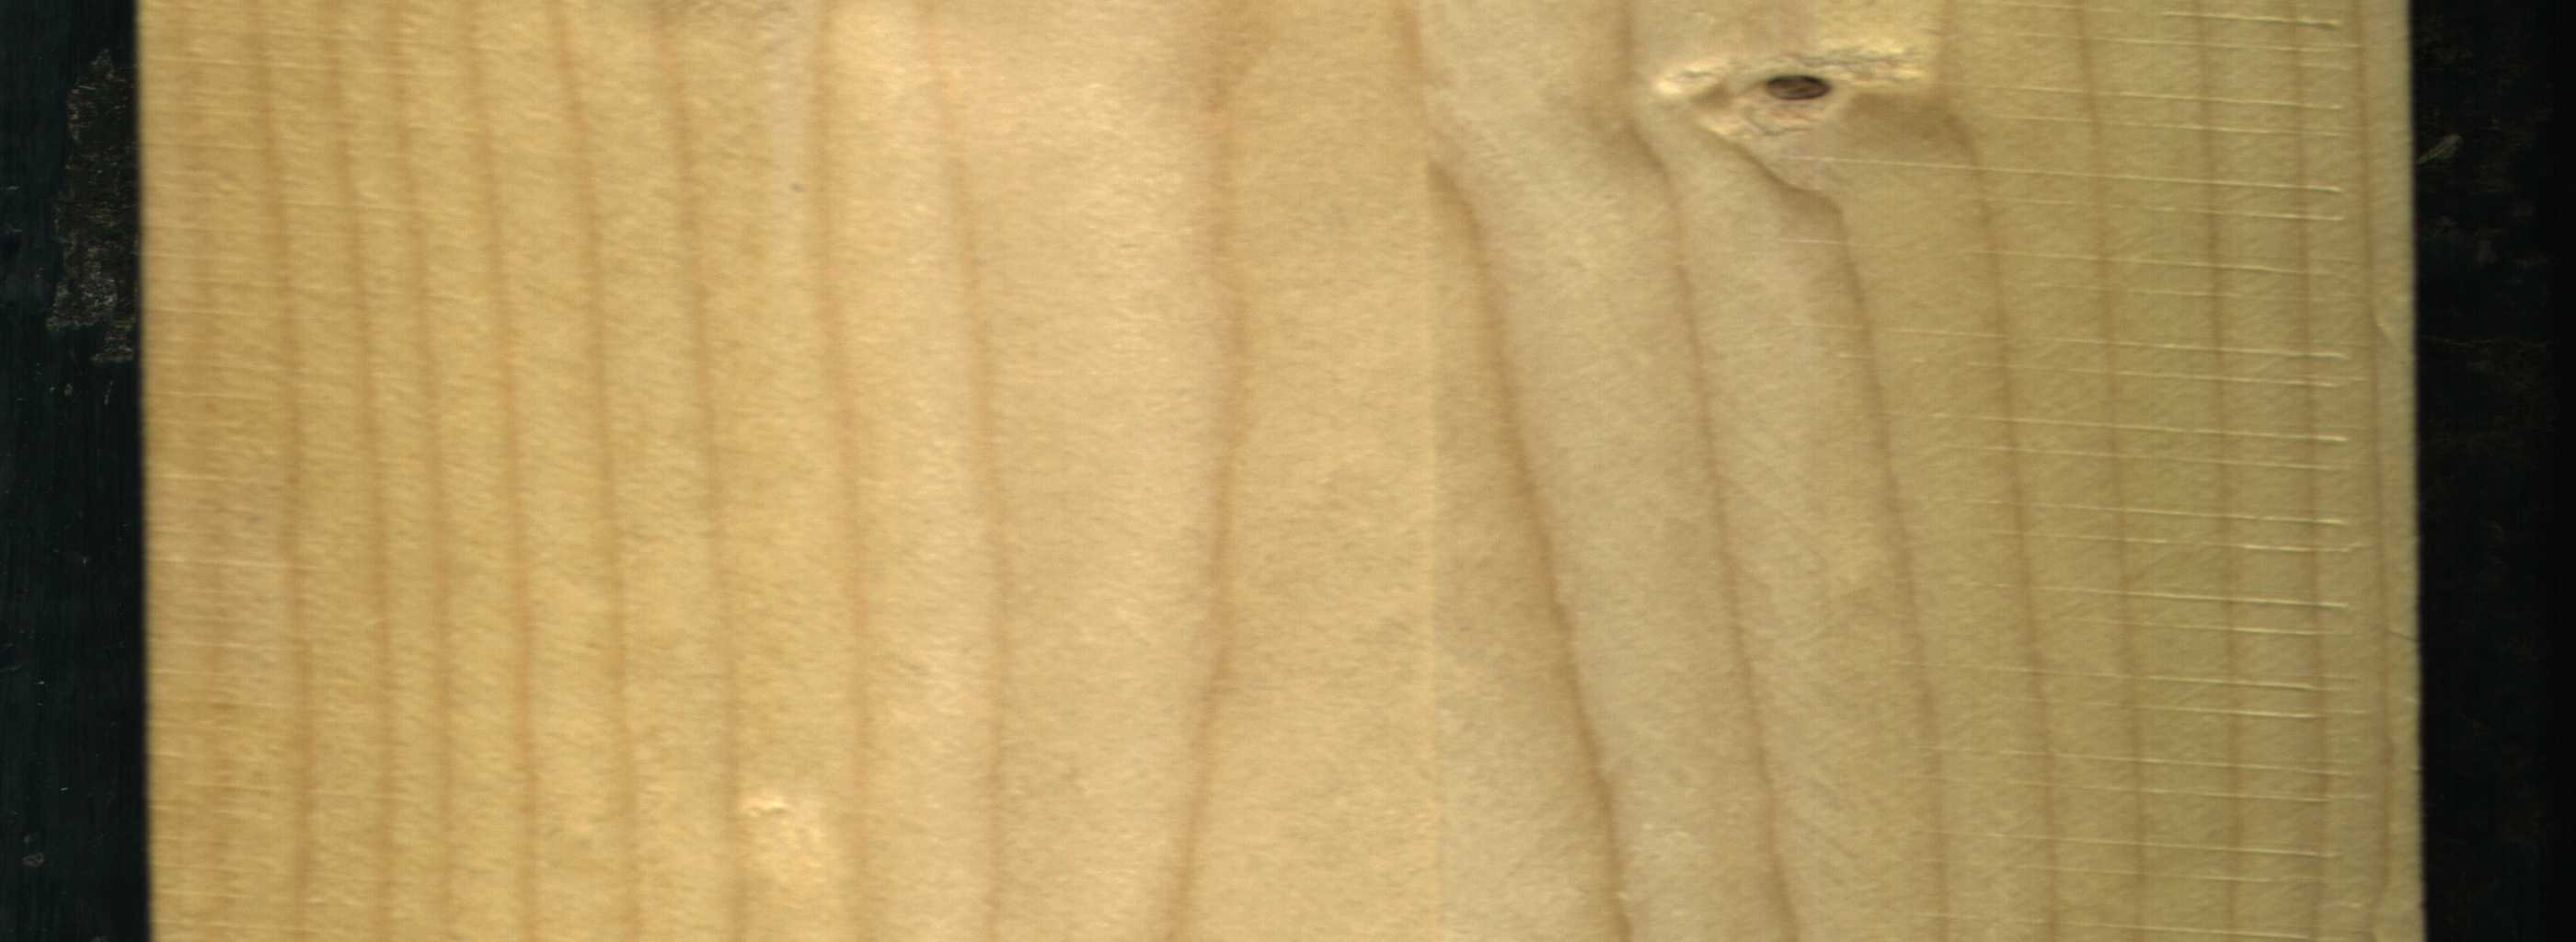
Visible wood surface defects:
Dead_Knot